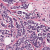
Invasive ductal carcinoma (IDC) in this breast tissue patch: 1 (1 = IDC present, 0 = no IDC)